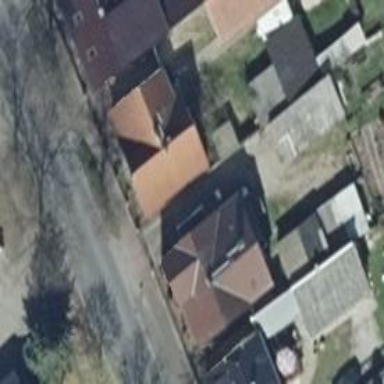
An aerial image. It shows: Black house with gabled roof oriented across.